Field crop: maize
Growth stage: 2
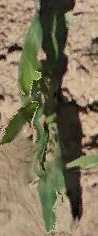
Species: maize